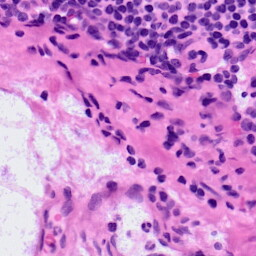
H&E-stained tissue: LymphNode